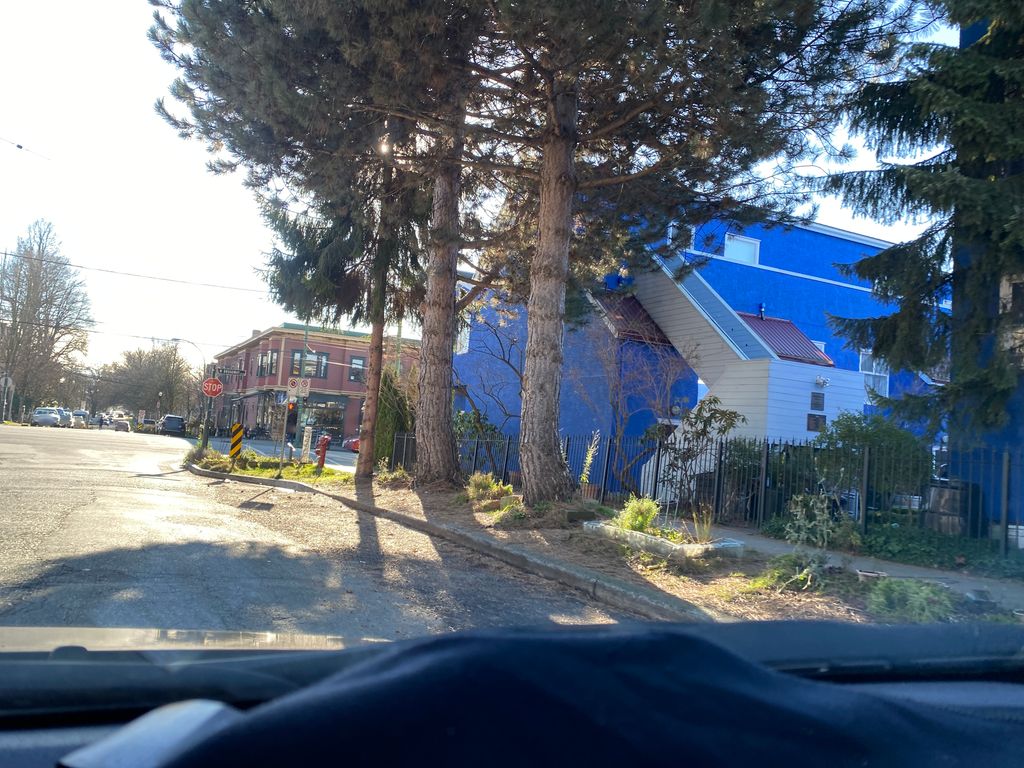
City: vancouver